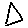
Label: triangle